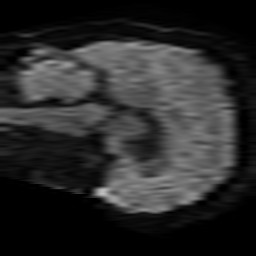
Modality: TRACE
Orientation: sagittal
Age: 58
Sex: male
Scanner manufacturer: philips
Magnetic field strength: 3 T
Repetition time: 3.792 s
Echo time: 0.06104 s